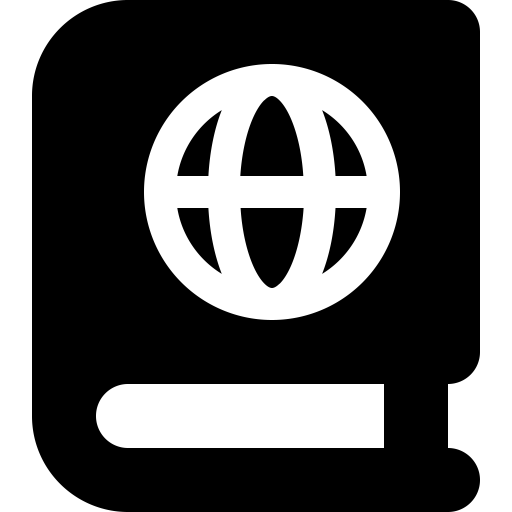
Tags: icon, FontAwesome, fa-icon, solid, book, atlas